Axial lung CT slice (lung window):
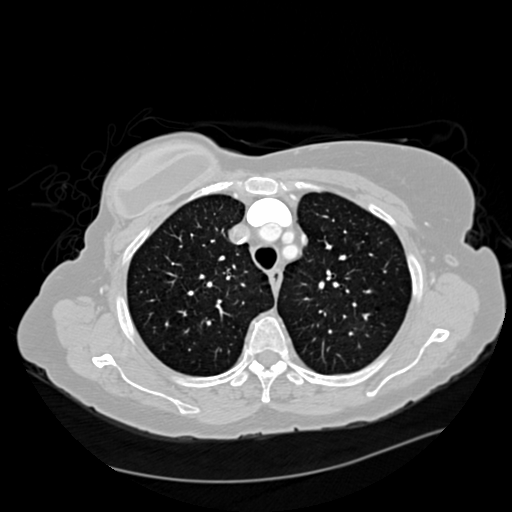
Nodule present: no